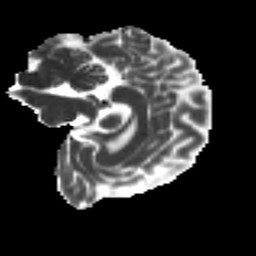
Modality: MD
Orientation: sagittal
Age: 37
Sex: male
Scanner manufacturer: ge
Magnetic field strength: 3 T
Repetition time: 7.8 s
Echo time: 0.0608 s